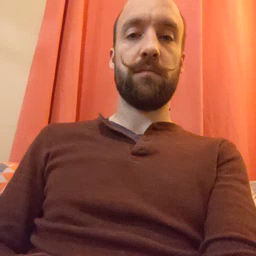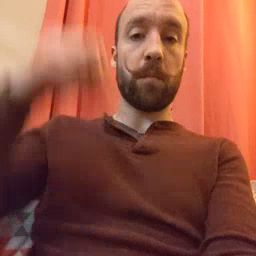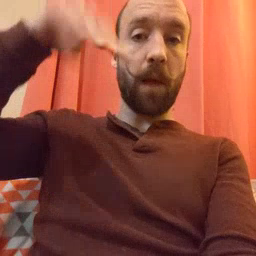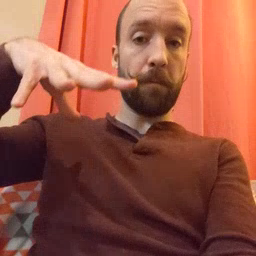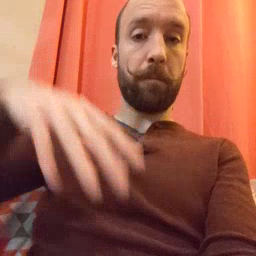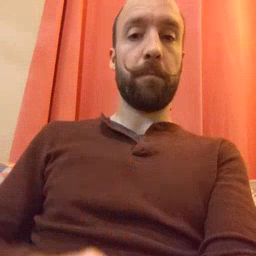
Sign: drop